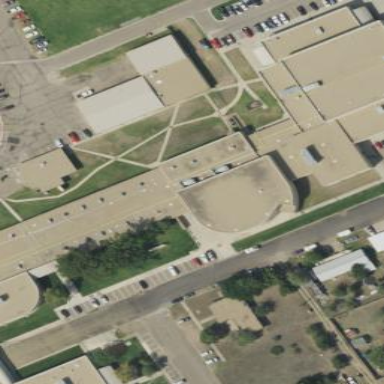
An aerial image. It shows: School building.